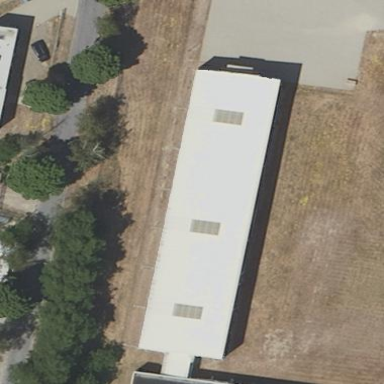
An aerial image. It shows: Industrial building.